Question: I am trying to optimize the following problem using Scipy

Currently I have defined my equations and attempted to use the quad function and minimize to solve the equation.
'''
import numpy as np
from scipy.integrate import quad
from scipy.optimize import minimize
def g_x(x, cv):
cv2 = np.square(cv)
return (x+1-np.sqrt(np.square(x)+2*cv2*x+1))/(1-cv2)
def g_approx(x, c):
return (c*x)/(1+c*x)
def integrand(x, cv, c):
return g_x(x, cv)-g_approx(x, c)
def minimization_function(c, cv, xm):
return quad(integrand, 0, xm, args=c)
c_0 = 1
cv = 0.6
xm = 15
res = minimize(minimization_function, c_0, method='CG', tol=1.e-2, options={'gtol': 0.01, 'maxiter': 5})
'''
When trying to solve this problem I get the following error.
'''
scipy\optimize\optimize.py:261, in _prepare_scalar_function(fun, x0, jac, args, bounds, epsilon, finite_diff_rel_step, hess)
257 bounds = (-np.inf, np.inf)
259 # ScalarFunction caches. Reuse of fun(x) during grad
...
132 # Overwriting results in undefined behaviour because
133 # fun(self.x) will change self.x, with the two no longer linked.
--> 134 return fun(np.copy(x), *args)
TypeError: minimization_function() missing 2 required positional arguments: 'cv' and 'xm'
'''
So I know at some point I need to give C_v and X_m as they are both missing to solve the problem, however, I'm unsure of how to do this. Could anyone help me understand how to define variables and constants in these equations? I've tried looking through previous answers, but I can't seem to make them work.
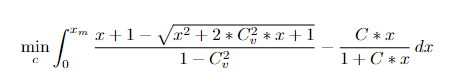
Answer: Both 'quad' and 'minimize' expect a function with signature 'fun(x, *args)'. Thus, you either need to wrap the function by a lambda expression or use the 'args' parameter. Note also that 'quad' doesn't return a scalar, so you need to extract the integral value from the returned tuple:
'''
# ... your other functions and constants here ...
def minimization_function(c, cv, xm):
return quad(lambda x: integrand(x, cv, c), 0, xm)[0]
res = minimize(lambda c: minimization_function(c, cv, xm), c_0)
'''
Using the 'args' parameter instead, your code would look like this:
'''
# ... your other functions and constants here ...
def minimization_function(c, cv, xm):
return quad(integrandx, 0, xm, args=(cv, c))[0]
res = minimize(minimization_function, c_0, args=(cv, c))
'''
PS: There's no need to evaluate the integral numerically by 'quad'. Instead, you can simply use the closed-form expression (see WolframAlpha if you don't want to derive it on your own).